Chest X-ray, AP view. Patient: 59 years old, sex M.
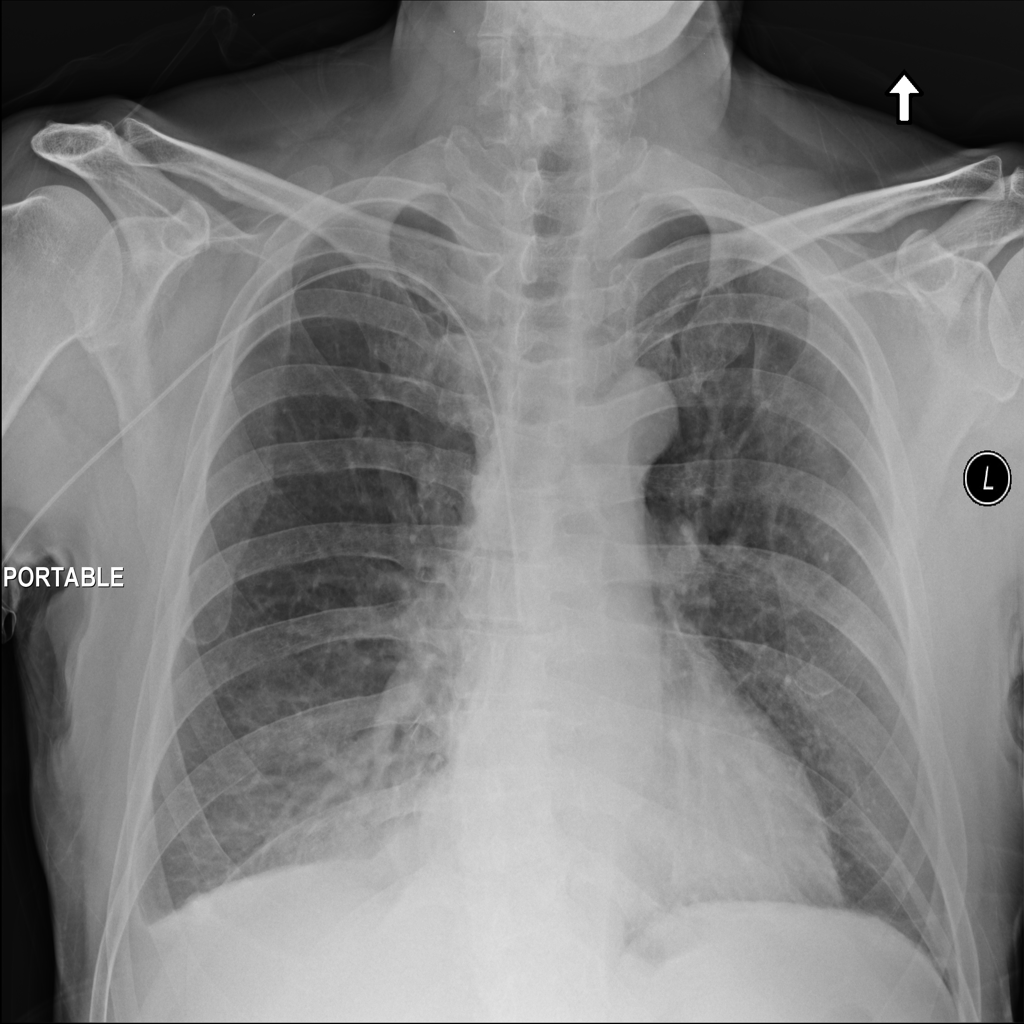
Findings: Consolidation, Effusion